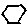
Label: hexagon